Field crop: maize
Growth stage: 2
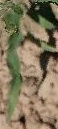
Species: maize